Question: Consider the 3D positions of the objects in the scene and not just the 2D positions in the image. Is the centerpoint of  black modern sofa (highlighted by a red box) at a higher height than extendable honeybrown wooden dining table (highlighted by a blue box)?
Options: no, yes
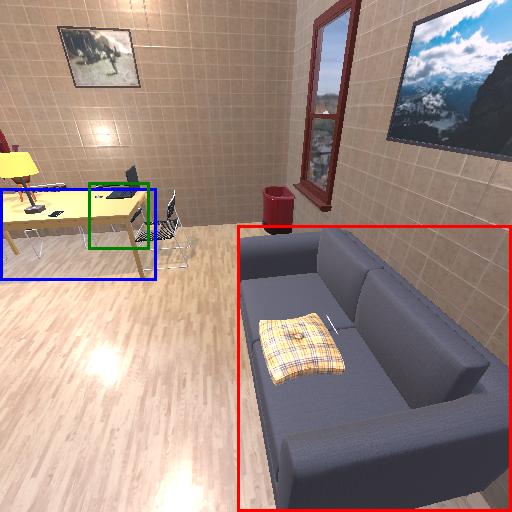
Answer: no